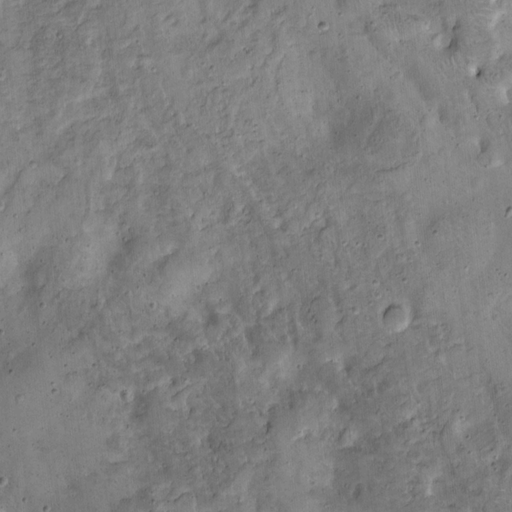
Classes present: Background, Cone